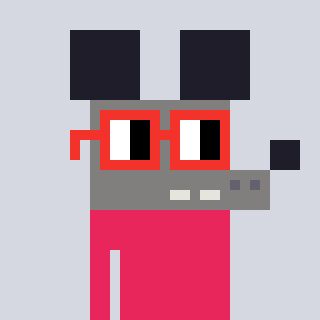
a pixel art character with square red glasses, a mouse-shaped head and a redpinkish-colored body on a cool background